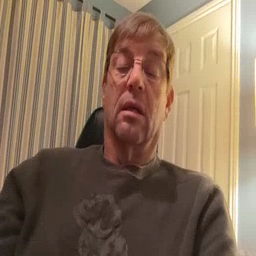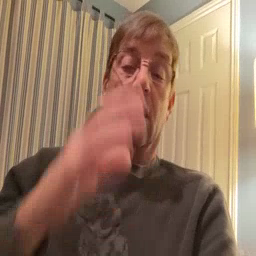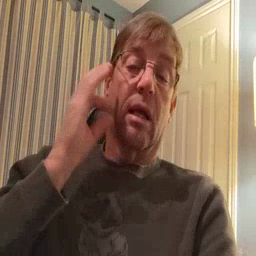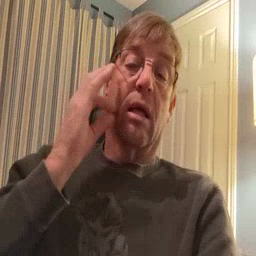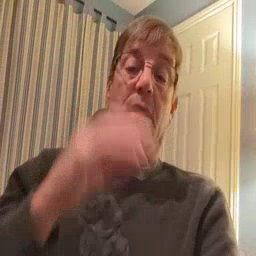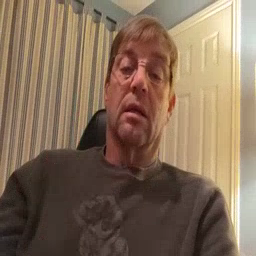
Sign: cat